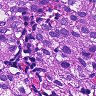
Metastatic tissue present: yes